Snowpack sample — Rabbit Ears Pass, Jackson County, Colorado, USA (12/17/25, 1:08 PM MST)
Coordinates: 40.387, -106.625
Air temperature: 34 °F
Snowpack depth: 46 cm
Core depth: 30 cm
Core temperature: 24.8 °F
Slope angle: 6°, slope face: 165°
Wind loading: medium
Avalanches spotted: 0
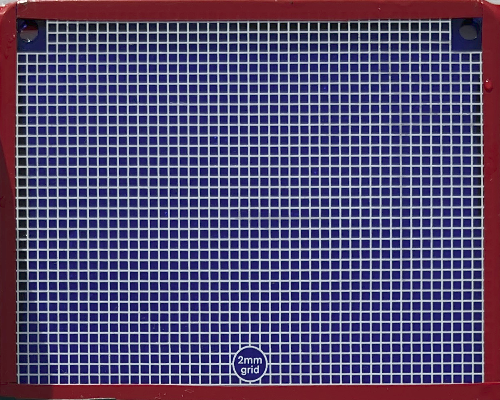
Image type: profile
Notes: No avalanches spotted nearby, although collected in a meadowy area with minimal risk on this face of the pass.